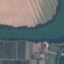
Label: River